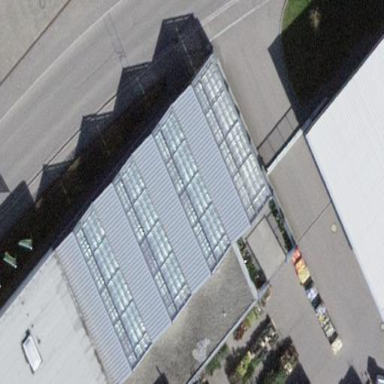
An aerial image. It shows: Retail building that houses garden center.